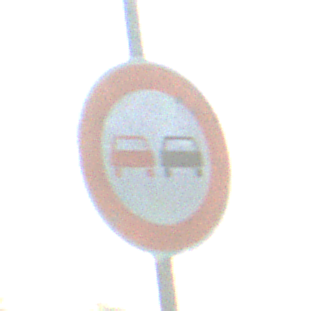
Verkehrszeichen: Ueberholverbot
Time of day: MorningAfternoon
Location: Outdoor (Nature)
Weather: Clear
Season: NotSpecified
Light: Natural